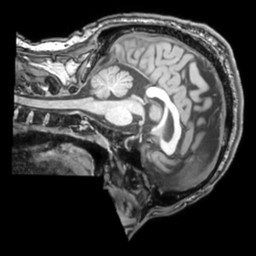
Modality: T1w
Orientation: sagittal
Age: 41
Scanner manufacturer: philips
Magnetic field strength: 3 T
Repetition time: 0.007 s
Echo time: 0.003501 s